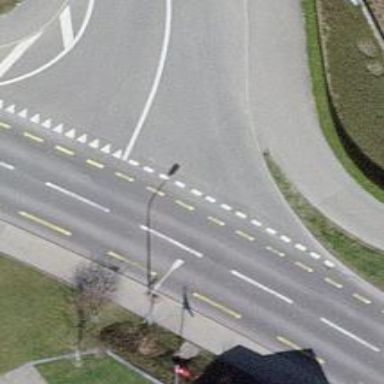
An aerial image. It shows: Road with "give way" sign.